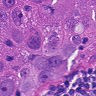
Metastatic tissue present: yes